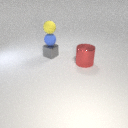
small yellow rubber sphere above small blue rubber sphere